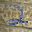
Label: 2